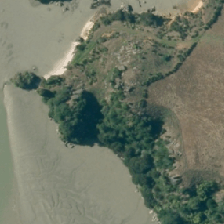
Land cover: grose_broom